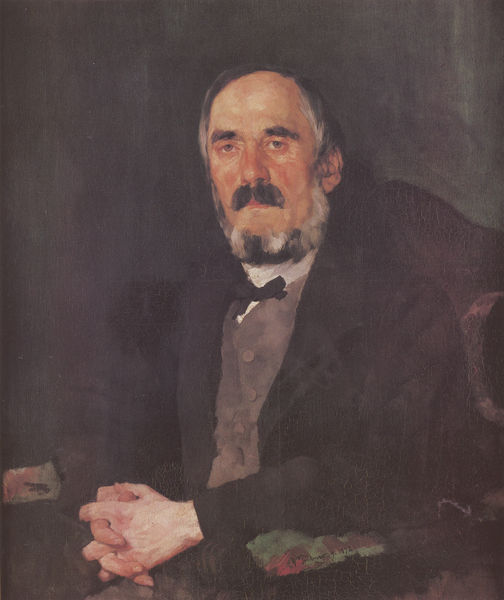
Titel: Bildnis des Bürgermeisters Hofmeister
Künstler: Heinrich Wilhelm Trübner
Standort: Berlin
Institution: Alte Nationalgalerie
Schlagwörter: dunkel, gemälde, hand, haut, mann, weiß, grün, ocker, sitzen, braun, finger, grau, haar, hell, hintergrund, nase, ohr, schwarz, stirn, stuhl, blick, rot, malerei, schleife, alt, anzug, bart, hemd, jacke, schnurrbart, wand, arme, augen, bärtig, falten, gesicht, kleidung, kragen, mensch, bildnis, herr, hände, portrait, porträt, öl, haare, halbfigur, mantel, sessel, sitzend, augenbrauen, frontal, knopf, schulter, klar, wangen, düster, lehne, sitz, backen, kissen, schnäuzer, gefaltet, ohrensessel, polster, steif, brauen, glatze, halstuch, sitzt, starr, knöpfe, fliege, kinnbart, sakko, schnauzbart, weste, greis, buch, lehnstuhl, backenbart, proträt, trüb, stul, verschränkt, gefaltete hände, meliert, stirnglatze, halbporträt, adern, stumpf, ader, ingres, gouache, weiße haare, graue weste, sitzender mann, nade, kotteletten, pörträt, scvhulter, stuhl lehne